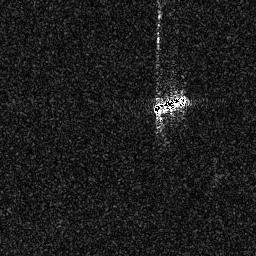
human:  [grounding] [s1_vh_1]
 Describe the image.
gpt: In the satellite image, there is  <ref>1 medium ship </ref> <box>[[58, 35, 73, 45, 0]]</box> located at center.